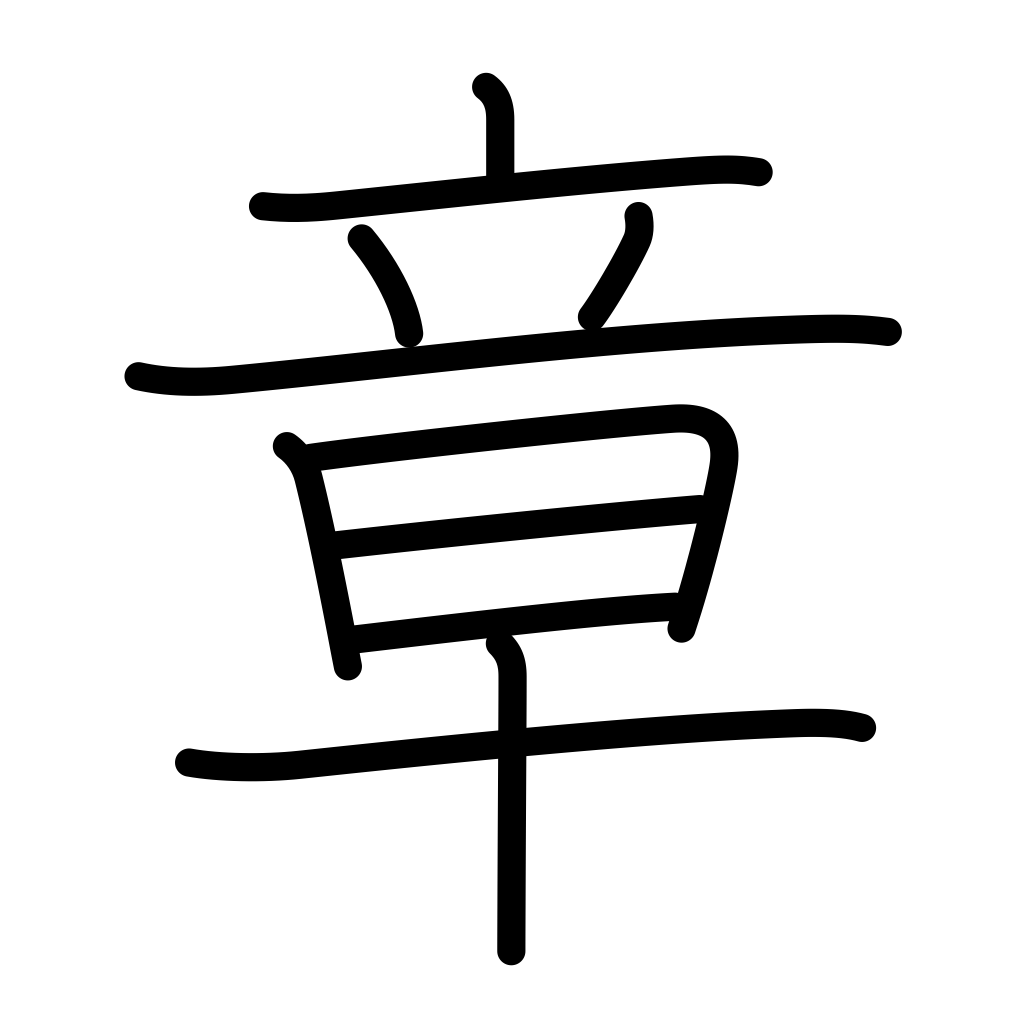
Meaning: badge, chapter, composition, poem, design